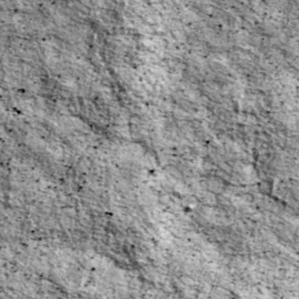
Label: non_frost